Question: Please feel free to edit title or description if I'm not making myself clear.
Big question today : what exactly does 'alert('foobar');' on DOM ?!
This is my problem : I have a BIG TREE in database to fetch (3 levels). So in my '<form>' I load it gradually, with AJAX (you can see it on the picture)
Here is my code (simplified) - I am really sorry to paste a large part of code, but all is needed - :
'''
<script type="text/javascript">
$(document).ready(function(){
// generate the CAT box
$("input[name='or-idgd']").change(function(){
var idgd = this.value;
$.post(GLOBAL_HOST+"ajax.php", {'myarg':idgd},
function(data){
var form = '';
var obj = jQuery.parseJSON(data);
form += '<div>';
for (var i = 0 ; i < obj.length ; i++) {
form += '<label for="'+obj[i].id_cat+'_cat">';
form += '<input id="'+obj[i].id_cat+'_cat" type="radio" name="or-idcat"';
form += 'value="'+obj[i].id_cat+'" >';
form += obj[i].cat_name+'</label>';
}
form += '</div>';
$("div#box_cat").append(form);
}
);
});
// generate the COMP box
$("input[name='or-idcat']").change(function(){
var idcat = this.value;
$.post(GLOBAL_HOST+"ajax.php", {'myarg2':idcat},
function(data){
$("div#box_comp").empty();
var form = '';
var obj = jQuery.parseJSON(data);
form += '<div>';
for (var i = 0 ; i < obj.length ; i++) {
form += '<label for="'+obj[i].id_comp+'_comp">';
form += '<input id="'+obj[i].id_comp+'_comp" type="radio" name="or-idcomp"';
form += ' value="'+obj[i].id_comp+'">';
form += obj[i].competence_nom+'</label>';
}
form += '</div>';
$("div#box_comp").append(form);
}
);
}));
<?php /*** THIS IS THE INTERESTED PART - rebulding the tree cf screenshot ***/
// When the form is submitted :
if (!empty($_POST['or-idgd'])) { ?>
$('#<?php echo $_POST['or-idgd']; ?>_gd').trigger('click');
<?php if (!empty($_POST['or-idcat'])) { ?>
//alert('before');
$('#<?php echo $_POST['or-idcat']; ?>_cat').trigger('click');
//alert('after');
<?php if (!empty($_POST['or-idcomp'])) { ?>
$('#<?php echo $_POST['or-idcomp']; ?>_comp').prop('checked', true);
<?php }
}
} ?>
}); // document.ready
</script>
'''
The code above works fine. But, when I submit the form, I rebuild the tree in JQuery, using '.trigger()' to a click. And here we are : like this, this is not working. Only the cat_box is created (thanks to the gd_box built in PHP), only the first '.trigger('click')' works. Yes, I know, I think I can rebuild it in PHP, but I prefer not to..
: if I uncommented the two 'alert()', others '.trigger()' works too, and I can have what I want (cf screenshot).
1. How the hell alert() allow Jquery to reconsider DOM ? Ok, I get it, thanks.
2. How can I fix it ? (I tried .live(), .on(), etc ...)
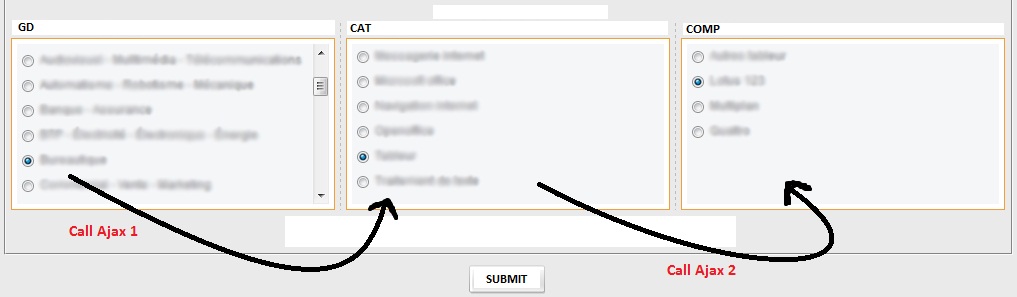
Answer: An alert halts the browser, which in your case gives the oportunity to:
1. complete the ajax-request
2. insert the new elements into the dom*
You need to add some functionality to make you 'trigger()' wait for the last calls to complete, so it actually can be executed on your element.
Usually this is done, by handing a callback to the function which is executes once it is completed.
'''
function doStuff(callback){
// do Stuff
callback();
}
function doMoreStuff(){
// do more stuff after doStuff() is done
}
// do stuff and after(!) that do more stuff
function doStuff(doMoreStuff);
'''
actually this is put into the eventqueue and is scheduled before the rest of your code. During the alert, JS in the GUI-thread is completely stalled. The evaluation of the ajax-callback is scheduled before the rest of your code (not sure whether you can rely on that).
EDIT:
Your code could look like this:
'''
$("input[name='or-idgd']").change(function(e,callback){
// first parameter (e) is always the event object
...
// if this eventhandler is called with a callback function given
// execute it in the end of your function
if(callback){callback()}
}
// and your modified trigger:
$('#<?php echo $_POST['or-idgd']; ?>_gd').trigger('change',
// handing over the second trigger as a callback function
// which gets executed after the first one is ready
function(){$('#<?php echo $_POST['or-idcat']; ?>_cat').trigger('click');}
);
'''
See a minimalistic example of the <URL>. The first time, change is triggered with a callback, all subsequent times it's called normally.